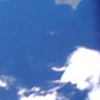
Label: water